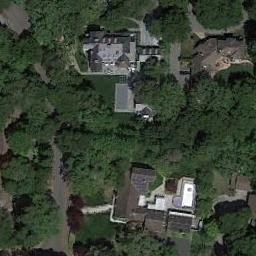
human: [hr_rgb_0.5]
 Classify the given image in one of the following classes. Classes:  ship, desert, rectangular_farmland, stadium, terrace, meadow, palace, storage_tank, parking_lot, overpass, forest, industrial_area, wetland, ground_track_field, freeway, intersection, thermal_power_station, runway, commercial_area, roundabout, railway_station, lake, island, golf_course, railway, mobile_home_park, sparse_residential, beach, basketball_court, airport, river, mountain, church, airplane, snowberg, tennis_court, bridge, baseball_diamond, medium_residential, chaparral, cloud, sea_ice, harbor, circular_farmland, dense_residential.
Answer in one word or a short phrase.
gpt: sparse_residential